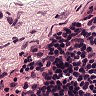
Metastatic tissue present: no